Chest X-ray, AP view. Patient: 11 years old, sex F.
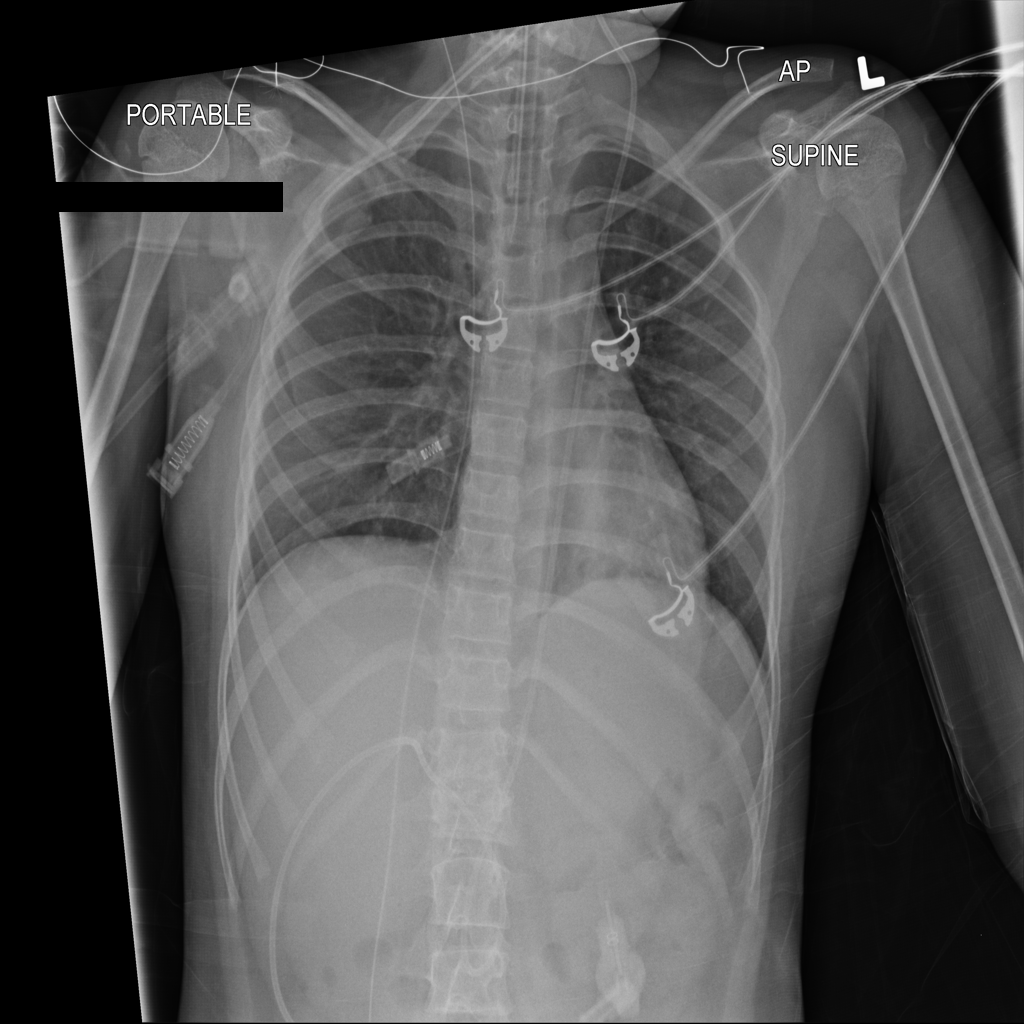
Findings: Infiltration